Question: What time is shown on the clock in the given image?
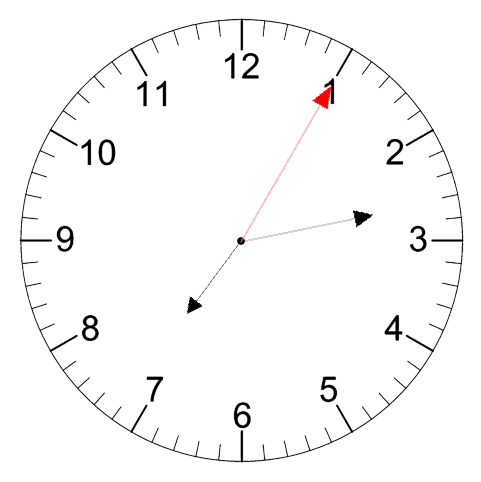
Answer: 07:13:05